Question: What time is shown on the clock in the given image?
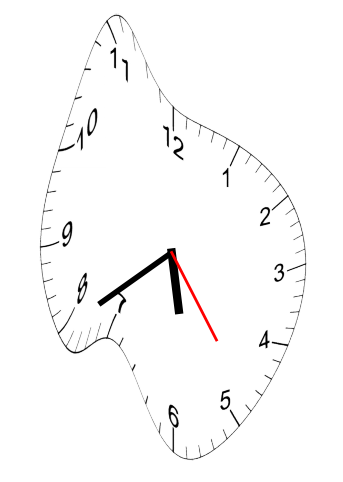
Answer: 05:39:24